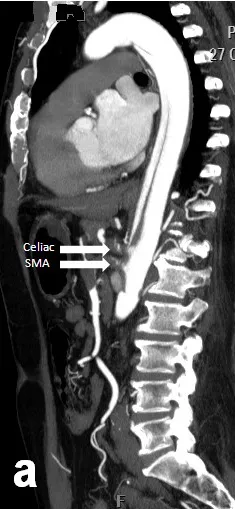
(a) Pre-operative sagittal view of the thoracic aorta showing contrast within the true and false lumina. Note near total occlusion of the celiac and superior mesenteric arteries (SMA) denoted by white arrows.
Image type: radiology (ct)